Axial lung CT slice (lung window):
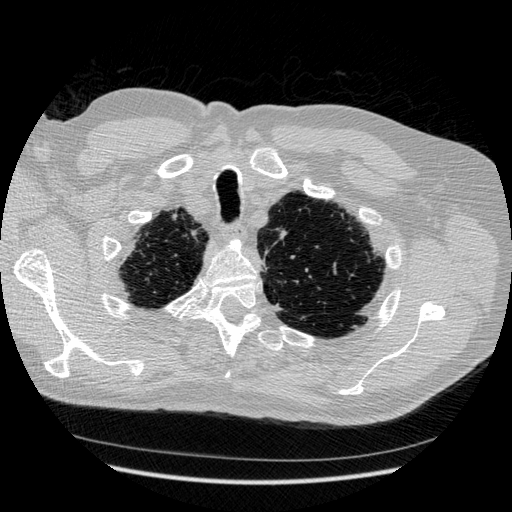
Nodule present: yes
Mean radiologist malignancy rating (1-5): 2